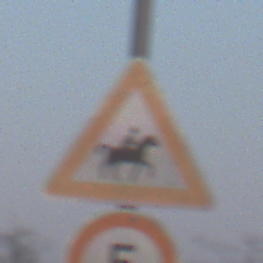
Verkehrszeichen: ReiterLinks
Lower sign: Geschwindigkeit5
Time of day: SunriseSunset
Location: Outdoor (Nature)
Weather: Clear
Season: NotSpecified
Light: Natural